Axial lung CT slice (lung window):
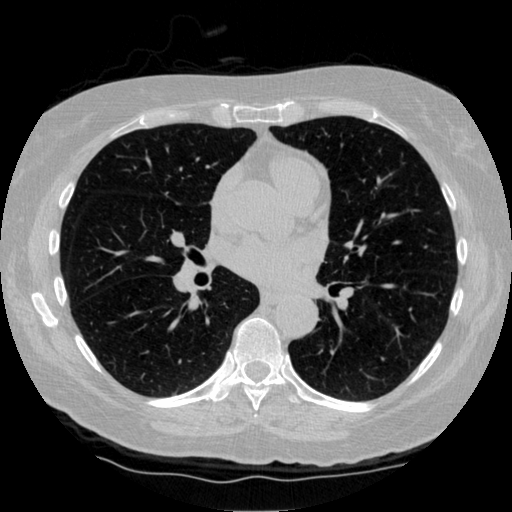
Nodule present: no